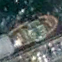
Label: Towing_vessel